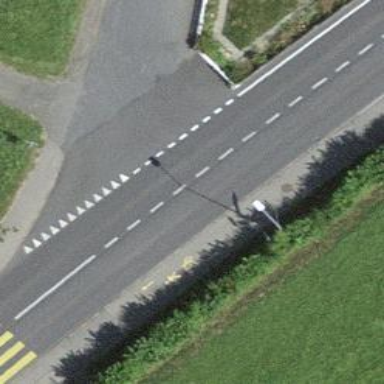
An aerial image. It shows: Platform for public transport is situated by the road.